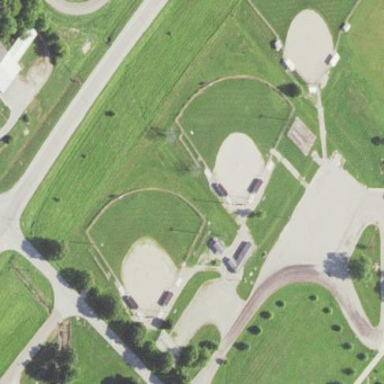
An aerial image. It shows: Baseball pitch for leisure land activities.